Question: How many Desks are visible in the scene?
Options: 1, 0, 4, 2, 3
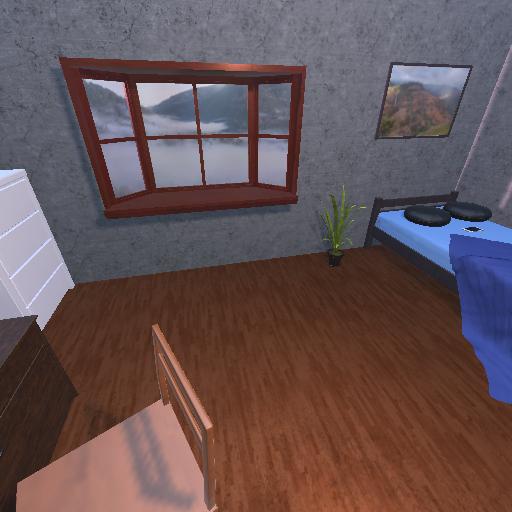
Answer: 1